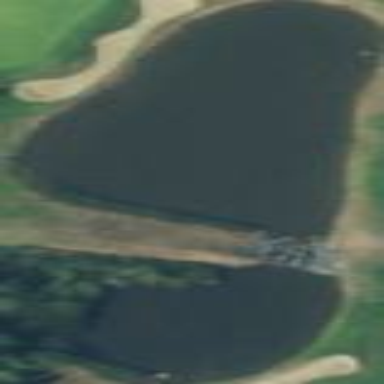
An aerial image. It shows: Water hazard in golf course. The hazard is natural water feature.